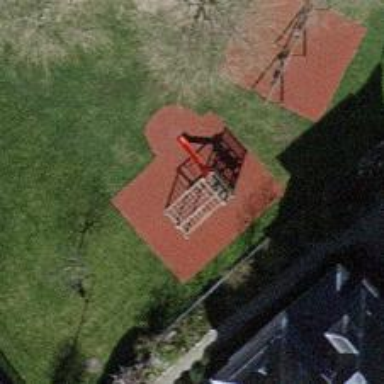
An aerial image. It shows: Playground structure.